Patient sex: M
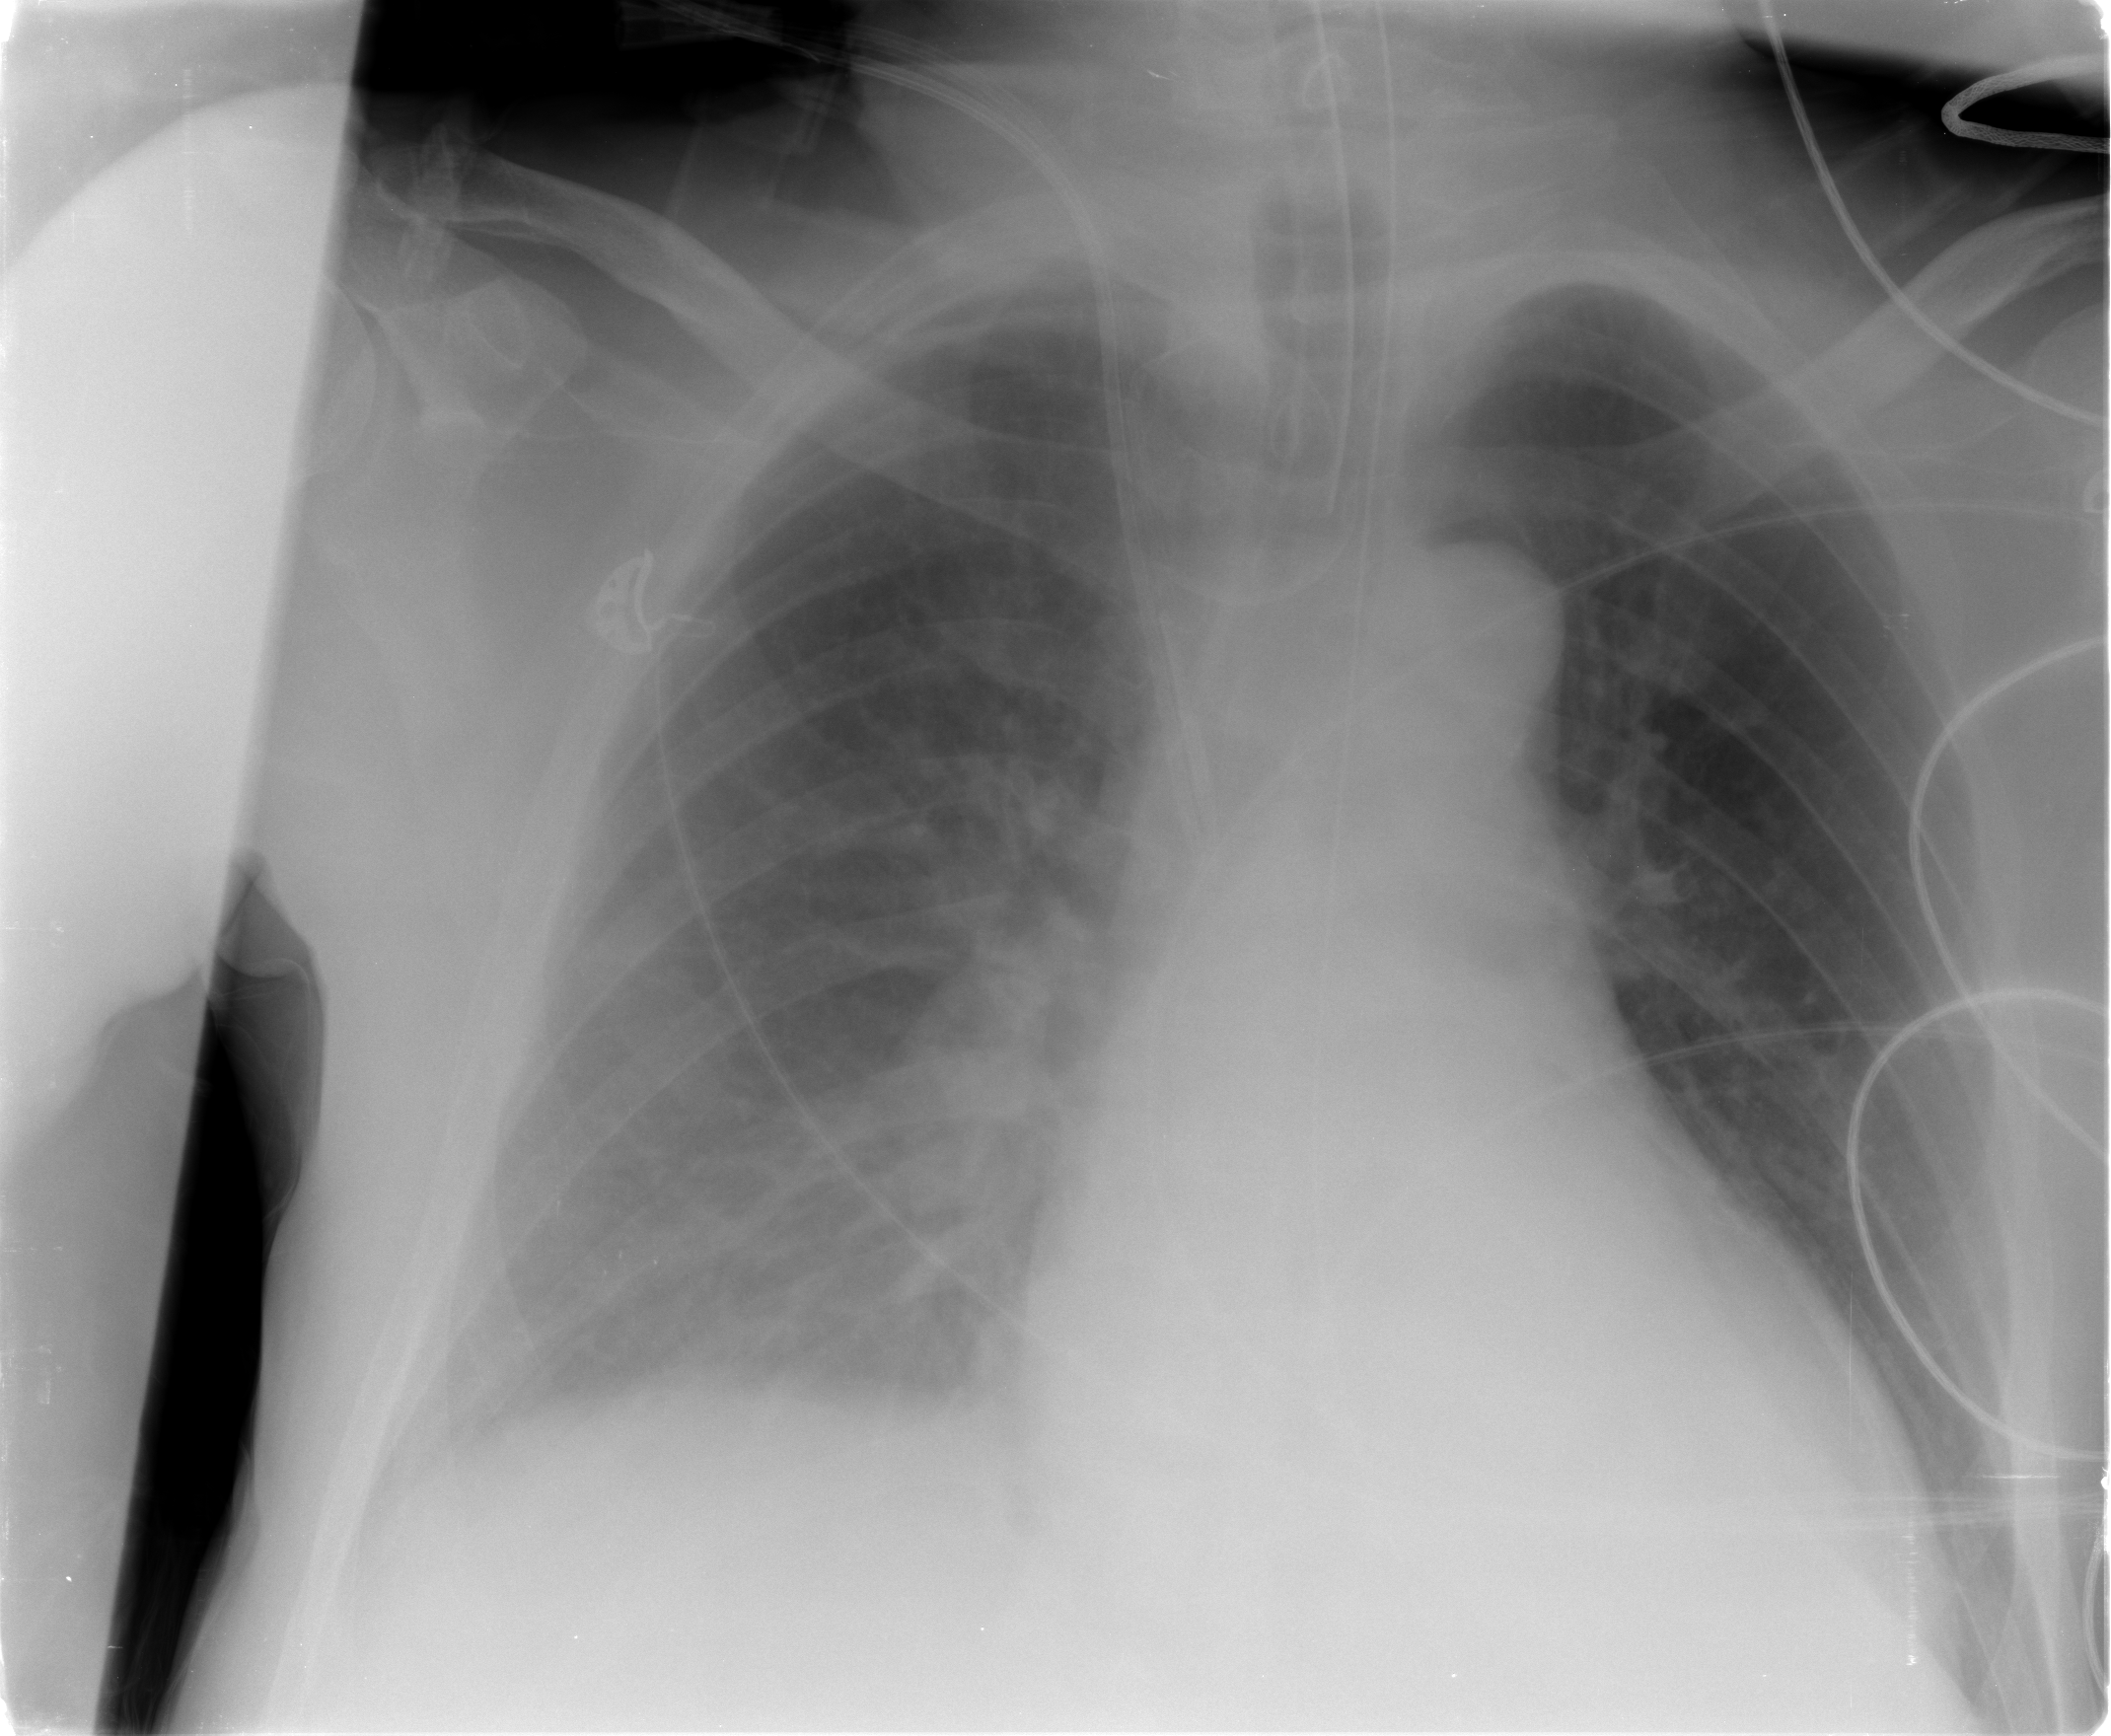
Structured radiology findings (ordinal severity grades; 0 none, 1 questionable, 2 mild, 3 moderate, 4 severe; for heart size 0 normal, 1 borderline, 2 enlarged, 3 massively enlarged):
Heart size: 2
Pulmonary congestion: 2
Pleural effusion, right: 2
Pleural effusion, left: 0
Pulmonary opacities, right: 0
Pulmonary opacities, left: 0
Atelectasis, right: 0
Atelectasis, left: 0